Question: Can tabs in Kendo tabstrip be custom designed???
I need to add arrow shaped tabs(Like the image added) instead of the regular rectangular ones.

How can it be done?
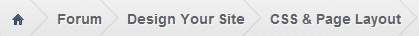
Answer: Yes, you can. You need to overwrite the css for kendo element: .k-item and .k-state-default
You can add border-right or use background-image css syntax.